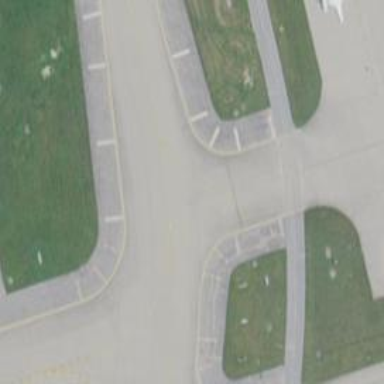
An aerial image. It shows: View of taxiway at the airport.